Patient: sex F, age 67
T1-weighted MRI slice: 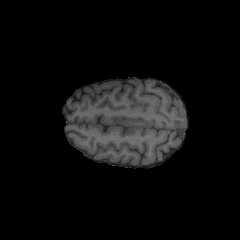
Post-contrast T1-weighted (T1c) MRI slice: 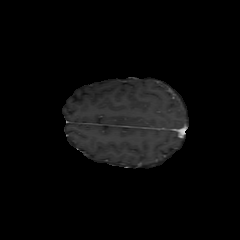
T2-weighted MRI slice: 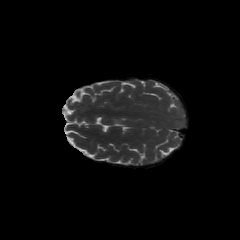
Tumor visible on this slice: no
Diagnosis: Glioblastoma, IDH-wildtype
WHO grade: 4